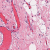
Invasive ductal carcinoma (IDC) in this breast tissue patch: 0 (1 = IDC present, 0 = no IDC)